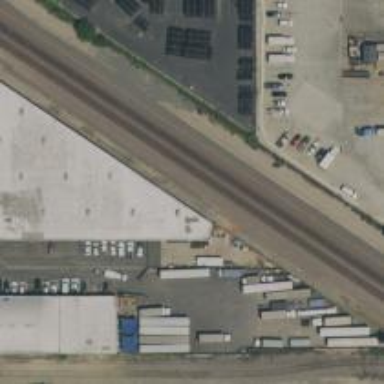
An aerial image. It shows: Warehouse building.